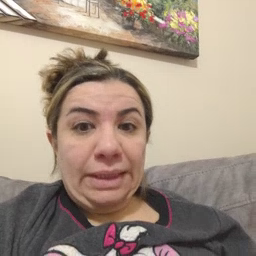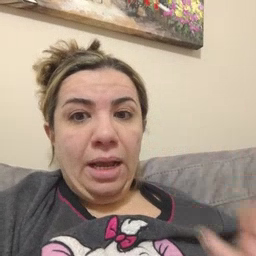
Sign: now